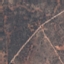
Land use / land cover: HerbaceousVegetation